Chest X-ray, PA view. Patient: 51 years old, sex M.
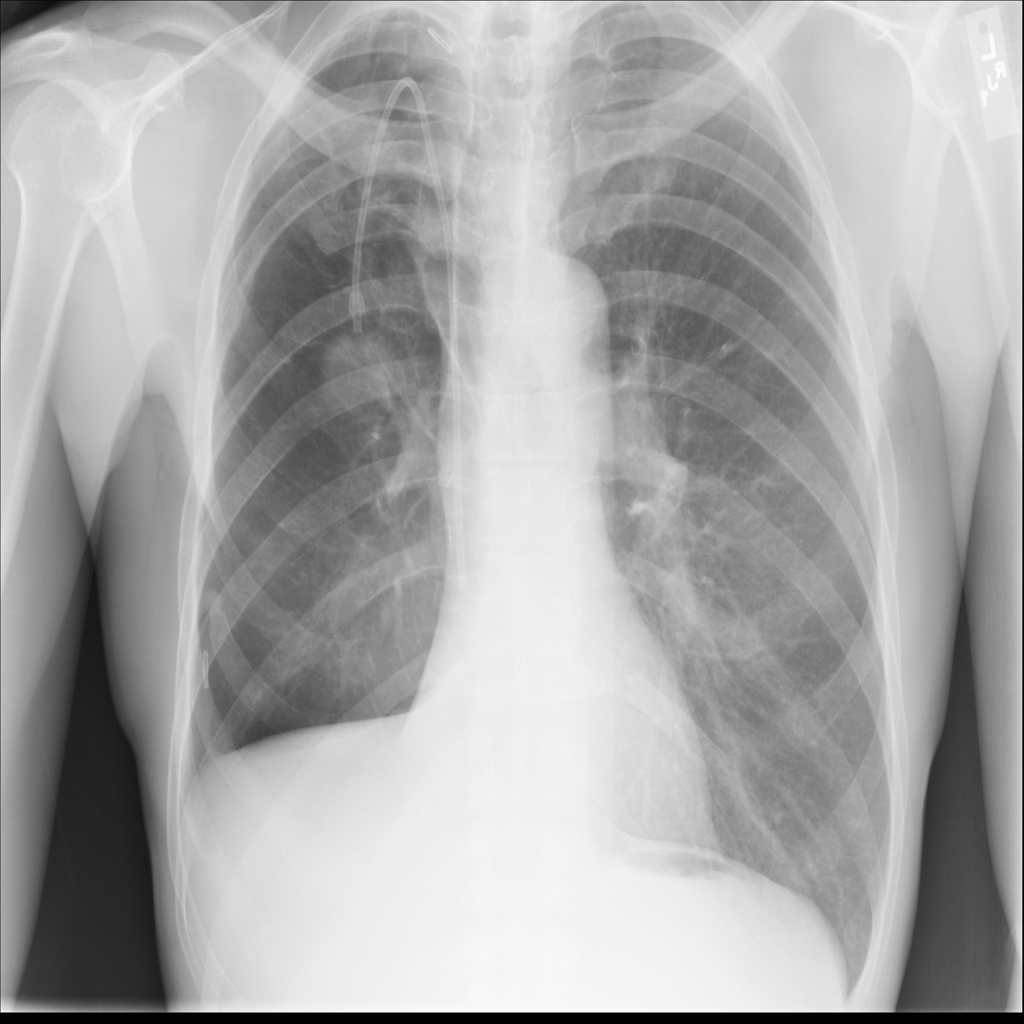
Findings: Effusion